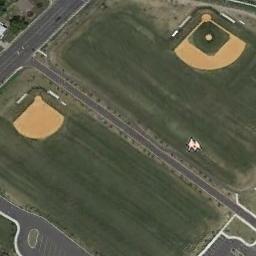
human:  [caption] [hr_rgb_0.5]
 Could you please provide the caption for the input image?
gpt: There are two baseball diamonds in the grass along the roads .

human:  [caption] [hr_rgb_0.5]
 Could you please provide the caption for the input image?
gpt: There is a trail leading to this baseball field .

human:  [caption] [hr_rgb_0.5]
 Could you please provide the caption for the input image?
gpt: The two baseball diamonds are in both side of a road .

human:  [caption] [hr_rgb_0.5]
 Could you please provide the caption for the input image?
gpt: Two baseball diamonds on the lawn and some roads beside .

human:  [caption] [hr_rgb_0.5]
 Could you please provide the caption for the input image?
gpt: One road is between two baseball diamonds .